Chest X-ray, PA view. Patient: 44 years old, sex F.
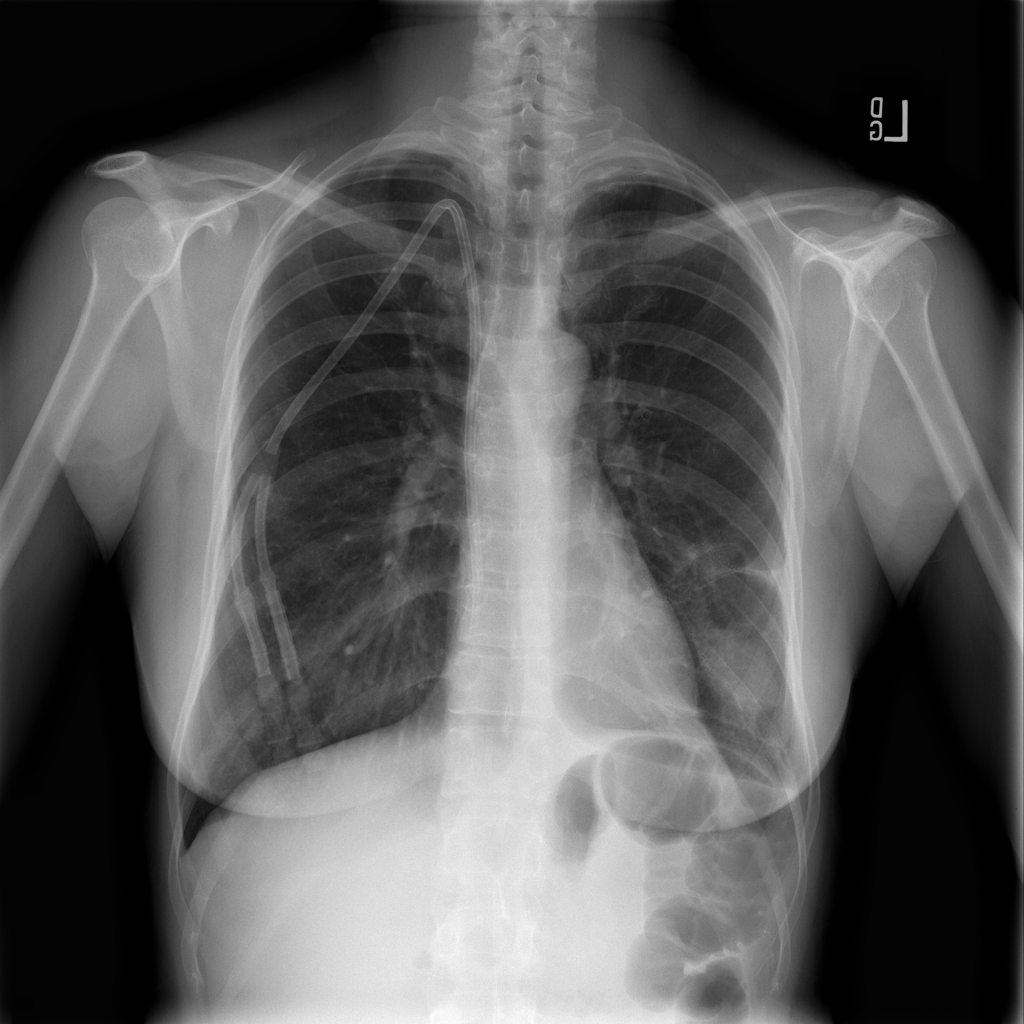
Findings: Effusion